Question: I am using DataGridView in my Windows Form.
I am dynamically adding columns and populating row values, the issue is, I have set my columns width property to a fixed size, when my column's header exceeds the max width it show the remaining on next line, I have set the Header's height to a fixed size.
I want to show the text ... when the columns width ends.
I am attaching the image of my requirement, I have added Cell_Painting as well but its not working, that is basically for data,
aslo I have
'''
DataGridView1.DefaultCellStyle.WrapMode = DataGridView1.DefaultCellStyle.WrapMode
'''

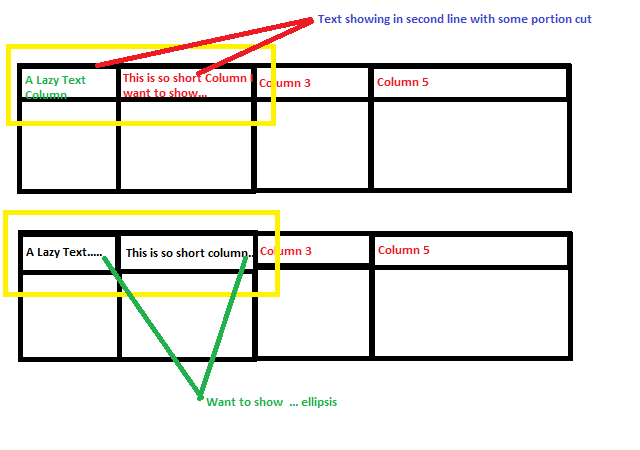
Answer: I have used below line in Form_Load event and got my desired result
'''
Private Sub Form1_Load(ByVal sender As System.Object, ByVal e As System.EventArgs) Handles MyBase.Load
DataGridView1.ColumnHeadersDefaultCellStyle.WrapMode = DataGridViewTriState.False
End Sub
'''